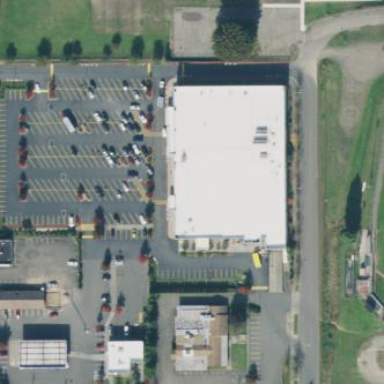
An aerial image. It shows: Supermarket located in building.